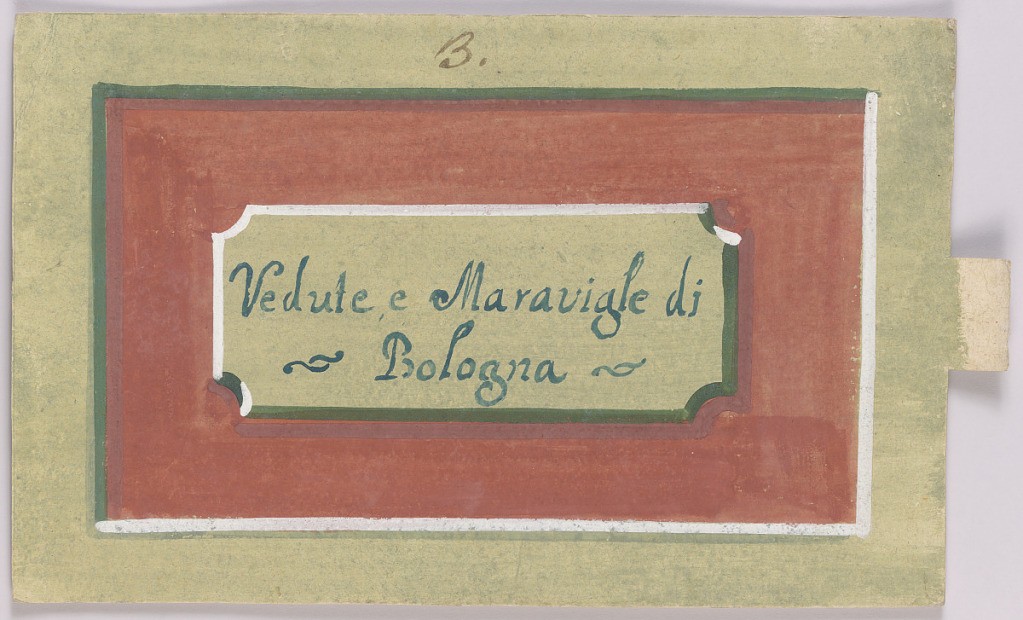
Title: Peep-Show Print
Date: mid-18th century
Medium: Engraving and brush and wash on paper
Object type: Print
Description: Peep-show print